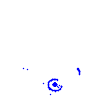
Particle: pion